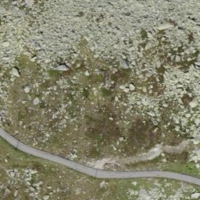
EUNIS habitat code: 31
Species observed at this site:
Arnica montana
Geum montanum
Bartsia alpina